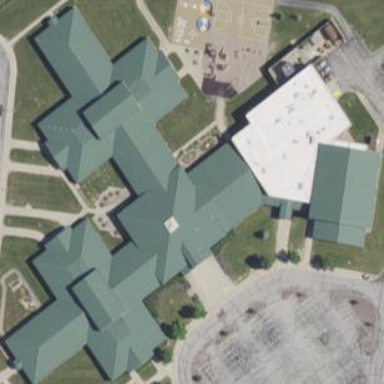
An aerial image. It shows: School building.